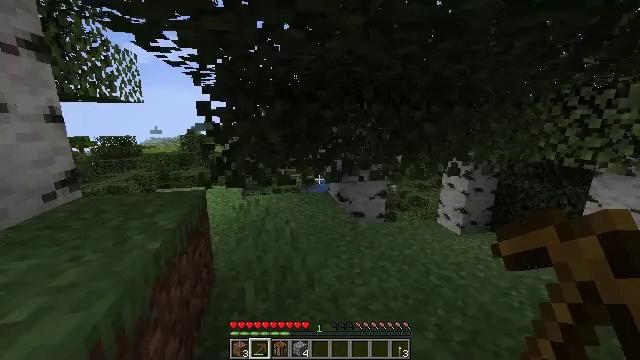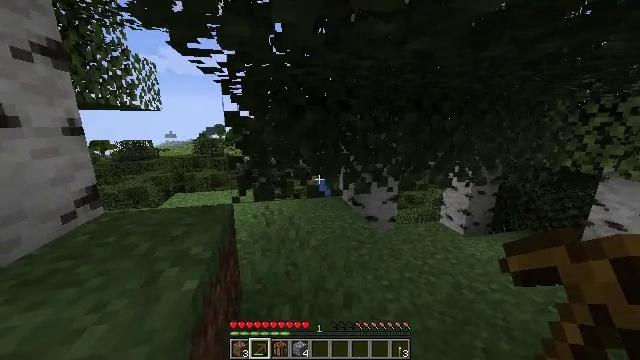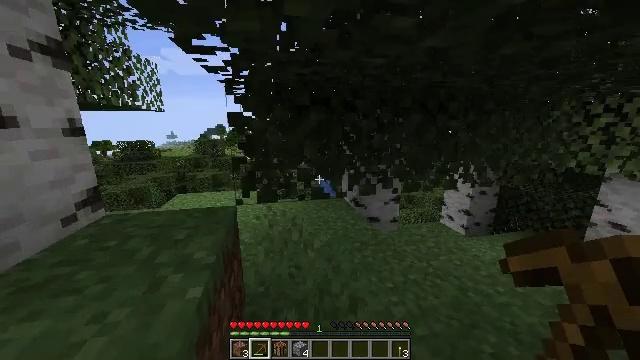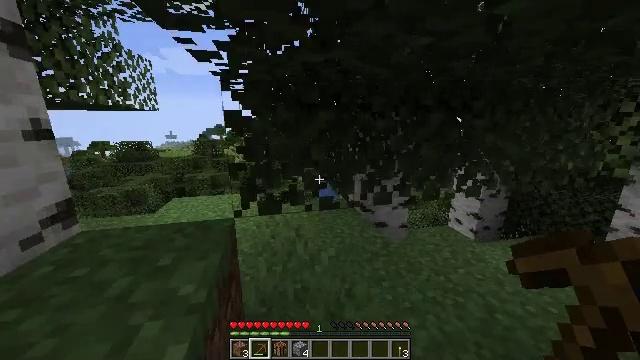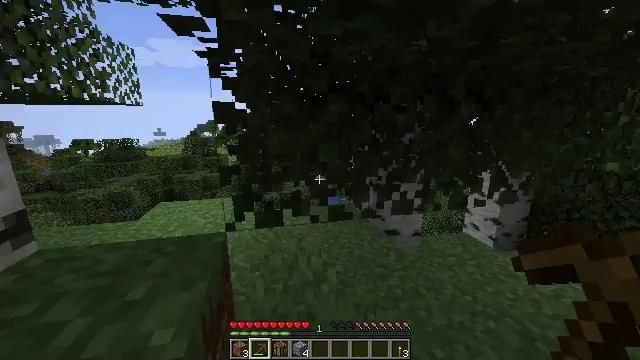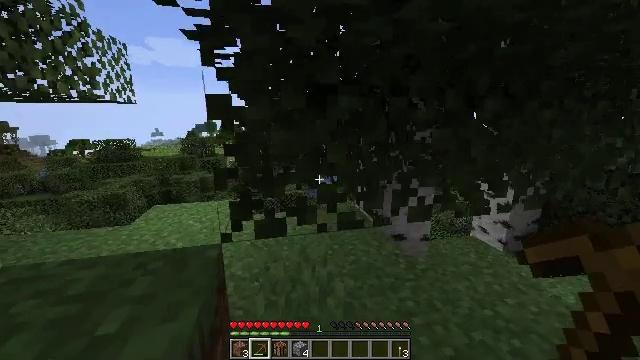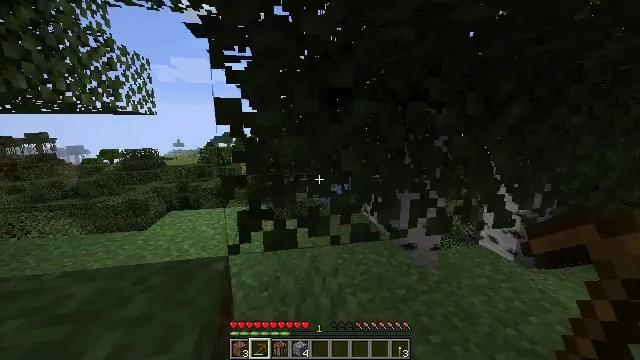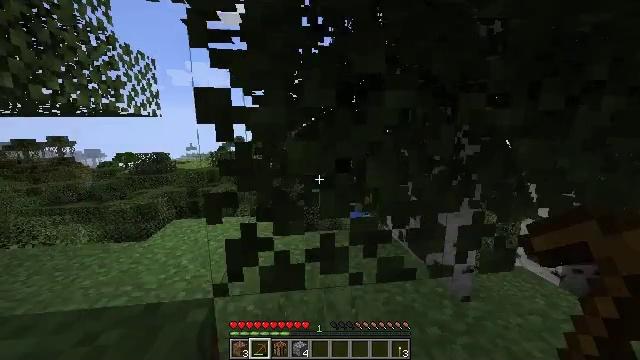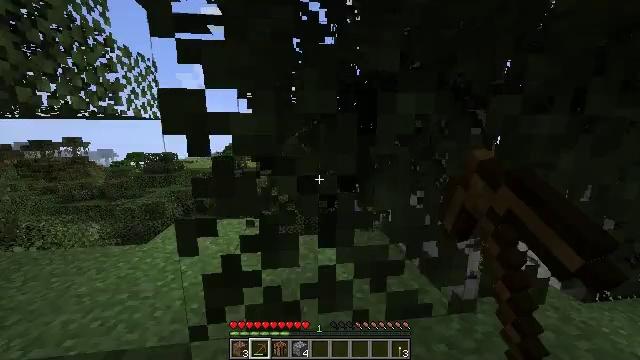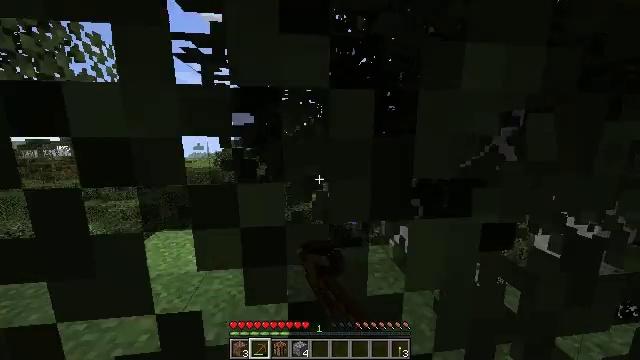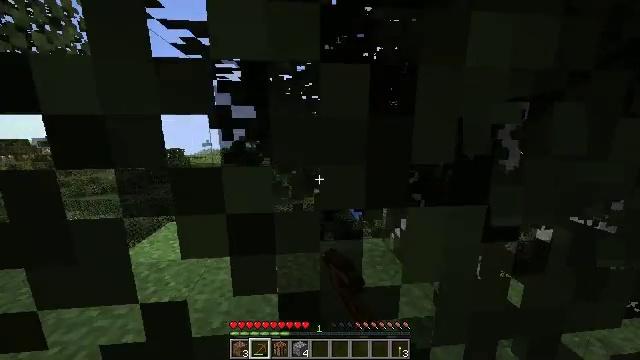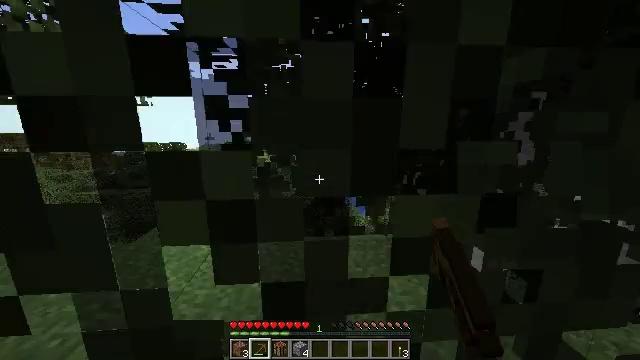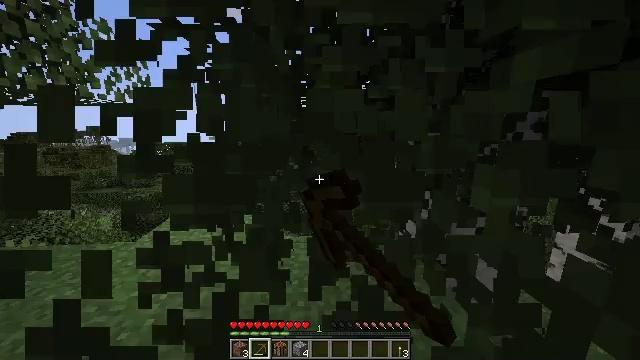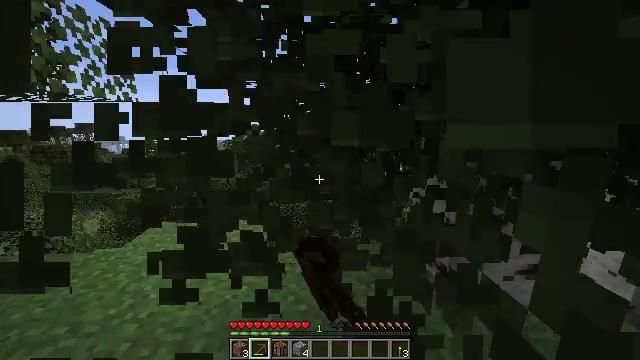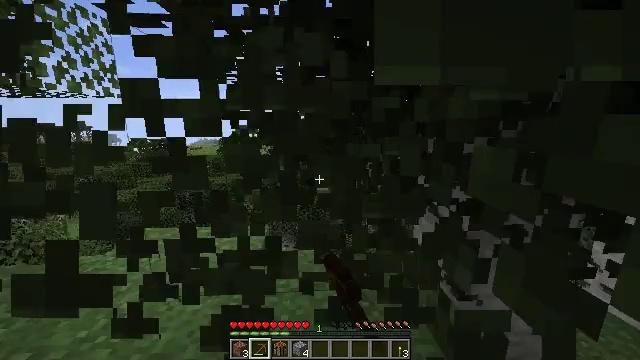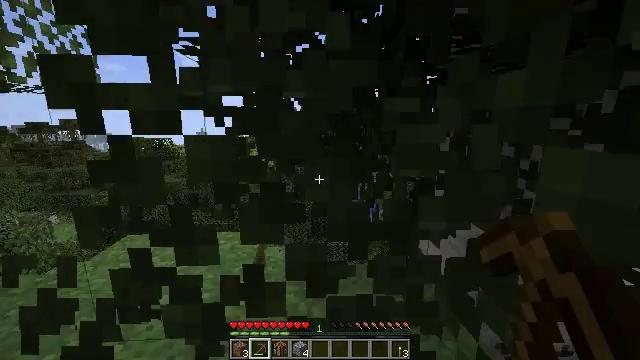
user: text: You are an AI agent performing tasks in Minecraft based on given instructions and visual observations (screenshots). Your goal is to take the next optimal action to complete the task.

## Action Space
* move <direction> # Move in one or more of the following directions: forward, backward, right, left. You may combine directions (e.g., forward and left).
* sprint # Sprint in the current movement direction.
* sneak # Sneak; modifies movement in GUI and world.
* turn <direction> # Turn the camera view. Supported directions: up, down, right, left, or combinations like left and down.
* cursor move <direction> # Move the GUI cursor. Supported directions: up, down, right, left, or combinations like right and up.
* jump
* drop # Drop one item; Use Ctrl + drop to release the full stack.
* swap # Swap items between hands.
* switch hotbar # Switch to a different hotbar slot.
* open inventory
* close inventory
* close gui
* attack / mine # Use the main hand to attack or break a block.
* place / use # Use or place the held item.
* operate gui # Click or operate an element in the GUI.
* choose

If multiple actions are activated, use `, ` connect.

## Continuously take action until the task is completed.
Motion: motion action
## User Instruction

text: Harvest birch leaves for decorations.
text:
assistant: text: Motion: move forward and move left, sprint
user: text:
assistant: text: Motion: move forward and move left, sprint
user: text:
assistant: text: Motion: move forward and move left, sprint
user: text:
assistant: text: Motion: move forward and move left, sprint
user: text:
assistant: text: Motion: move forward, sprint
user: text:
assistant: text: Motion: move forward, sprint, turn left and up
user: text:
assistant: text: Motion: move forward, sprint, turn left and up, attack / mine
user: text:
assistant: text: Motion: move forward, sprint, attack / mine
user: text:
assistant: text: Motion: move forward, sprint, attack / mine
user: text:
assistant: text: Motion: move forward, turn left and down, attack / mine
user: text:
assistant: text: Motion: move forward, turn left and down, attack / mine
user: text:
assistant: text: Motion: move forward, attack / mine
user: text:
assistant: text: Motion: move forward, attack / mine
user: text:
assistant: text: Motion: move forward, attack / mine
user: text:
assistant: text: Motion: move forward, attack / mine
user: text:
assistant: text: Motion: move forward and move left, attack / mine
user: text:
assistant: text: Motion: move forward and move left, attack / mine
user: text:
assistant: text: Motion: move forward and move left, attack / mine
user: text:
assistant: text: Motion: move forward and move left, attack / mine
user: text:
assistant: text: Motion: move forward and move left, turn right, attack / mine
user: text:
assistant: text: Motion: move forward, turn right, attack / mine
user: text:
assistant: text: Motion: move forward, turn right, attack / mine
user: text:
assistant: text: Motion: move forward, turn right, attack / mine
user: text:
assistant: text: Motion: move forward and move left, attack / mine
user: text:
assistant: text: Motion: move forward and move left, attack / mine
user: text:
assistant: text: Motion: move forward and move left, attack / mine
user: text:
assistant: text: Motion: move left, attack / mine
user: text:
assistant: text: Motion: move left, attack / mine
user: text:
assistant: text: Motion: attack / mine